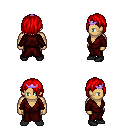
a pixel art fantasy rpg character, male body template, human, tanned skin, red robe, gold greaves, red bangs hairstyle, purple tiara, black shoes, four views (front, back, left, right), 2x2 character sprite sheet, small pixel art, hard edges, no anti-aliasing